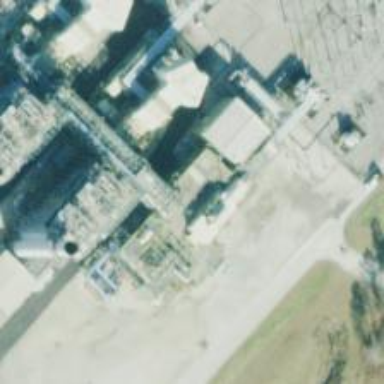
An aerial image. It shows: Gas-powered generator.